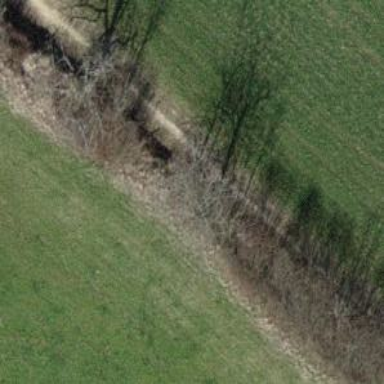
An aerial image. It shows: Hedge acting as barrier.